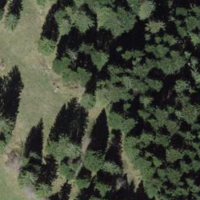
EUNIS habitat code: 44
Species observed at this site:
Neottia nidus-avis